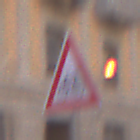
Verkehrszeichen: RadverkehrRechts
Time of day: MorningAfternoon
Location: Outdoor (Urban)
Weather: PartlyCloudy
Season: NotSpecified
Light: Natural